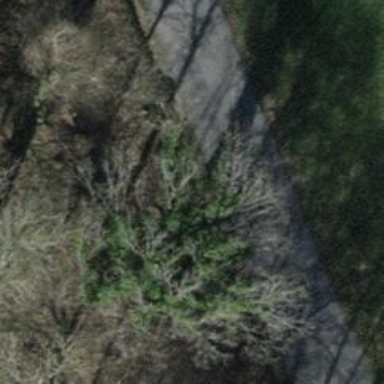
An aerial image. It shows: Bench.